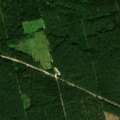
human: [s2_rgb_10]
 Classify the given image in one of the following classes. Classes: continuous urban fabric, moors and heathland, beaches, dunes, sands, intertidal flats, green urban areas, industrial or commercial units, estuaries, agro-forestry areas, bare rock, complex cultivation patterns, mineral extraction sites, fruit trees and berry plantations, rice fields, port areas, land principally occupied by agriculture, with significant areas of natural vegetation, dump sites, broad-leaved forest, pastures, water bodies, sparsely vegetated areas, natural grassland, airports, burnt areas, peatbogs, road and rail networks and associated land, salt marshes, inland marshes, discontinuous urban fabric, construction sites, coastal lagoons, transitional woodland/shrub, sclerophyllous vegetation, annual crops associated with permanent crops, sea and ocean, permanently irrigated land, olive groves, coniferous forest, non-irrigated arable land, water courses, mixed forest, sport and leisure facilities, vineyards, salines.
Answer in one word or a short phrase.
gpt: coniferous forest, transitional woodland/shrub